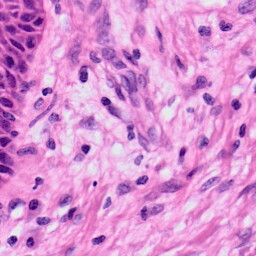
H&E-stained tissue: Skin